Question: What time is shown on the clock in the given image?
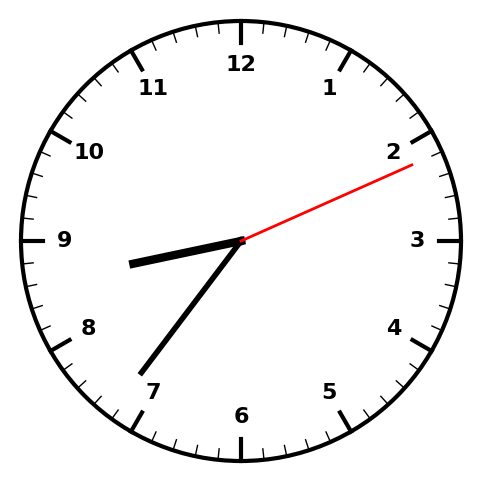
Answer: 08:36:11